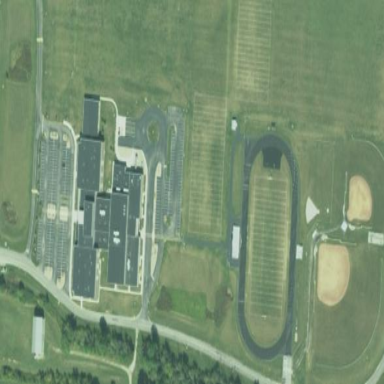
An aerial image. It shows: School.